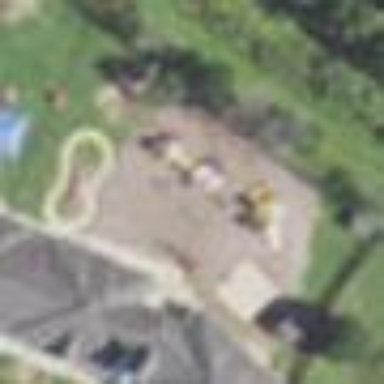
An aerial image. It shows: Playground area for leisure activities on the land.